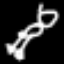
Label: frog